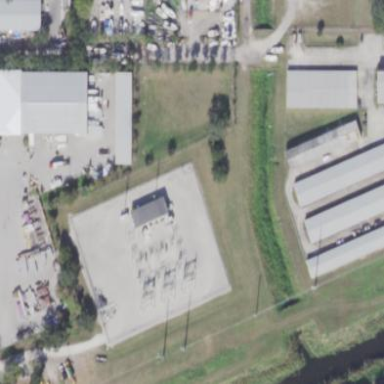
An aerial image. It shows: Outdoor distribution-level power substation enclosed by fence.